Question: if location services are turned off (after the user once did allow the service) and you then start location updates, a system popup should appear. (the documentation says so in the description of [CLLocationmanager locationServicesEnabled])
But if I setup a test project, which just initialises a CLLocationManager and then calls startLocationUpdates, the popup does NOT appear on every app start. But it should if I understand the documentation right?
I am not talking about the first popup, which asks the user to allow or deny location use for that app. I am talking about the popup, which asks the user to reenable the location services in the settings. That popup has a direct button to the settings application. You can see it, if you disable location services and than open up the maps app. Everytime you press the locate-me button now, the popup appears. Screenshot:

I want it to show up reliably on every app start in case the services are disabled. (other apps do it the same way, e.g. aroundme)
Thanks, Markus
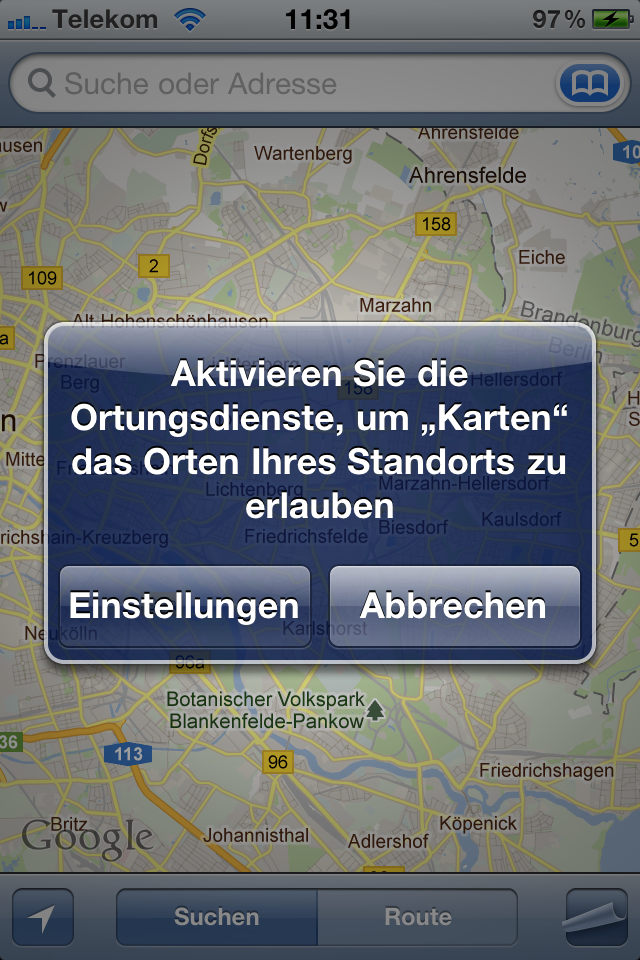
Answer: The Popup will only appear once (in some cases twice) for the lifetime of an app!
That is the result of my tests. If anyone has additional information, feel free to write / contact me!
Thanks.